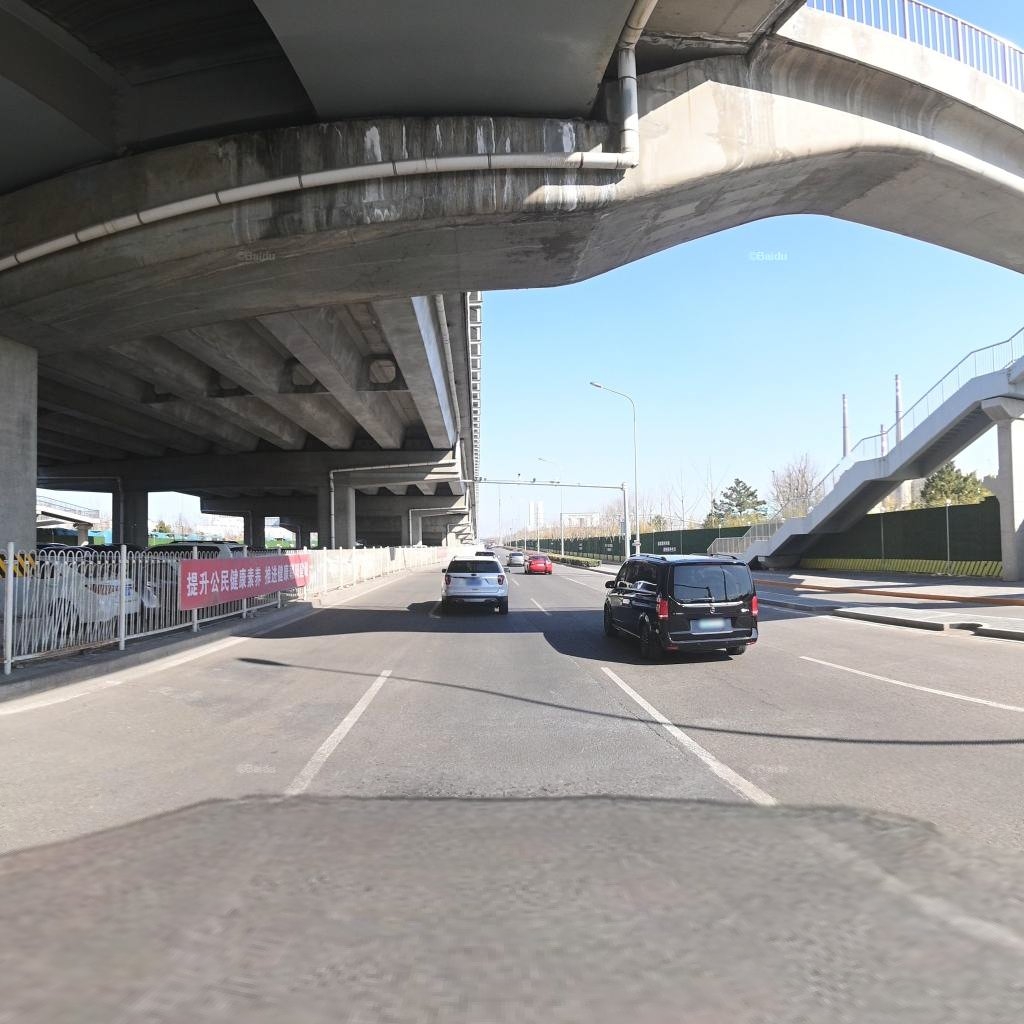
Region: Chaoyang
Road damage annotations: longitudinal crack, longitudinal crack